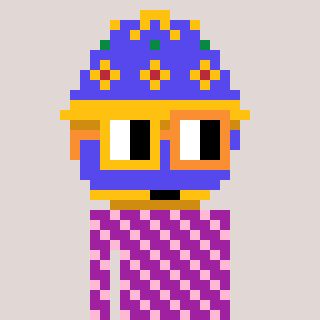
a pixel art character with square yellow and orange glasses, a faberge-shaped head and a magenta-colored body on a warm background